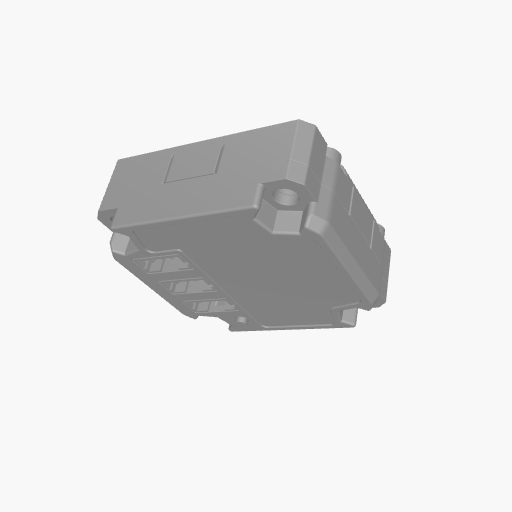
Part: PinpointModule